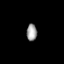
Tissue: prostate
Cell type: Epithelial cells
Senescence score: 0.3464
Nuclear area (px): 172
Mean DAPI intensity: 156.291